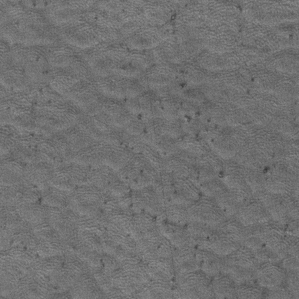
Label: frost